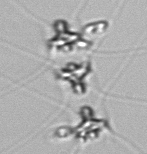
Label: Chaetoceros_didymus_TAG_external_flagellate